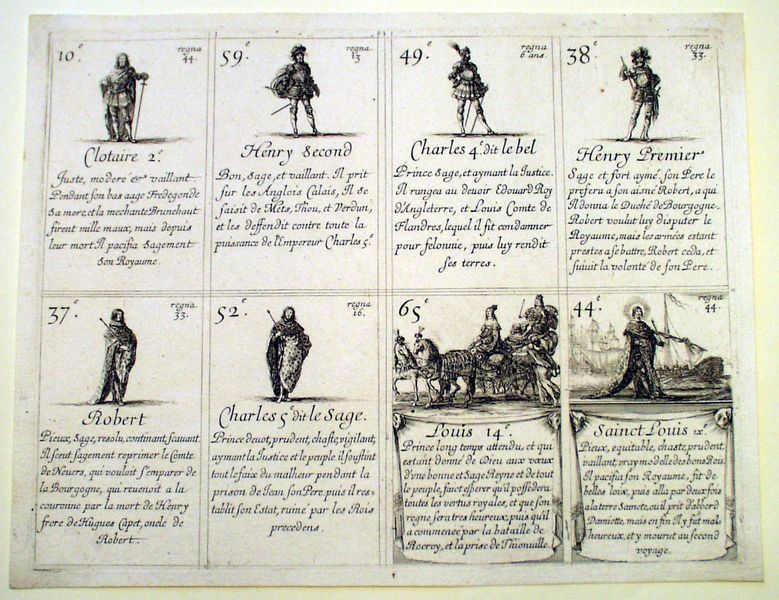
Titel: Jeu des Rois de France
Künstler: Stefano della Bella
Standort: Karlsruhe
Institution: Staatliche Kunsthalle Karlsruhe
Schlagwörter: dunkel, feder, kämpfer, mann, meer, umhang, weiß, menschen, stadt, frankreich, frau, grau, hut, hüte, männer, schwarz, skizze, zeichnung, leute, alt, profile, augen, falten, geschichte, historie, mensch, rahmen, stehen, portrait, porträt, vorhang, figur, gewand, mantel, adel, gewänder, personen, blatt, tanzen, theater, england, boot, pferd, pferde, reiter, stock, herrschaft, schiff, schiffe, schrift, bilder, papier, stab, studie, fahne, mast, grafik, graphik, weis, kutsche, rand, figuren, französisch, rad, wagen, banner, franzosen, kaiser, könig, soldaten, karikatur, tafel, karten, kartenspiel, charles, inschrift, zahlen, ziffern, rechtecke, name, spiel, buch, burg, porträts, druck, druckgraphik, lithographie, schwarz-weiss, schraffur, radierung, stich, titel, seite, illustration, revolution, schwert, schwerter, text, uniform, waffen, zeitung, buchstaben, beschriftung, steckbrief, worte, degen, helm, herrscher, bildnisse, ritter, darstellung, fürst, rüstung, charakter, tinte, französische, namen, buchseite, französich, karte, harnisch, heiligenschein, oberschicht, nimbus, zahl, briefmarke, sage, mittelalter, krieger, herzog, kostüme, heiliger, umhänge, adelig, adlige, könige, königin, kate, heilige, nummeriert, nummerierung, nummern, emblem, kupferstich, szenen, kästchen, nummer, druch, texte, altdeutsch, englisch, handschrift, acht, beschreibung, royal, herscher, ludwig, zepter, roben, szepter, tabelle, erklärung, spielkarte, spielkarten, traktat, zeichnungen, schreibschrift, robert, beschriftet, katalog, ahnen, regent, rüstungen, heinrich, wörter, gehstöcke, erläuterung, kalender, henry, beschreibungen, voltaire, louis, illustrationen, fürsten, stammbaum, genealogie, liste, auflistung, erklärungen, sonnenkönig, quartett, manuskript, aufzählung, vorfahren, burgund, figuten, kriegsschiff, regenten, tafe, ludwig 14., ludwig xiv, saint, ahnentafel, louis xiv, persönlichkeiten, pfeerd, frankzösisch, lous, luis, premier, papir, ludwig der heilige, cent, almanach, 8, heinrich ii., clotaire, 38, 37, 10, 52, 44, 59, franzäsisch, louis 14., 49, henry ii, kouis, rüsrtung, louis 14, sainct louis, charles sage, sanct lous, dartsellung, henry second, kupferstich graphik, sainct, second, erbfolge, henry premier, sanct louis, 65, heinrich 2., anfolge, hielige louis, zalen, ma,em, laneder, altdeitsch, sammelkarten, sammelksrten, kölnige, regierungszeit, karl iv, henry i, chrales, steffano, holer, cloture, clotaire 2, lehrspiel, louis der 14